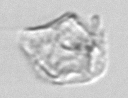
Label: detritus_transparent